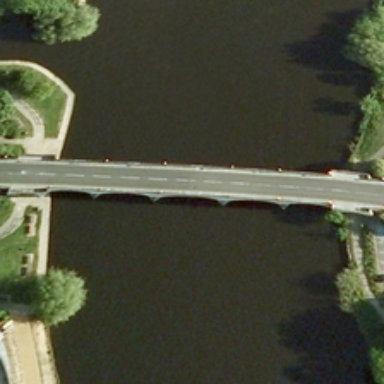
Some green trees are in two sides of a river with a bridge .